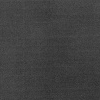
Atmospheric dust classification: dusty